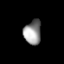
Tissue: lung
Cell type: Epithelial cells
Senescence score: 0.1709
Nuclear area (px): 409
Mean DAPI intensity: 148.144